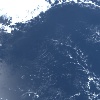
Label: water